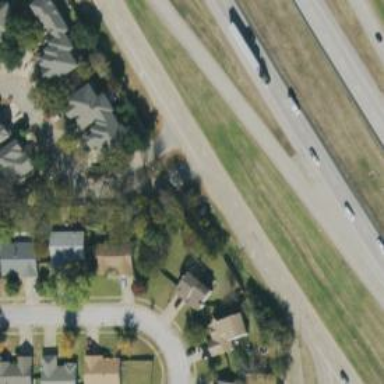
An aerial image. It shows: Secondary road with frontage road alongside.